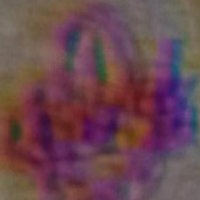
Label: metaphase